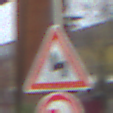
Verkehrszeichen: DoppelkurveZunaechstLinks
Zusatzzeichen unten: UeberholverbotKraftfahrzeuge
Umgebung: Outdoor, Suburban
Tageszeit: MorningAfternoon
Wetter: PartlyCloudy
Licht: Natural
Jahreszeit: NotSpecified
Kontrast: MediumContrast